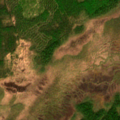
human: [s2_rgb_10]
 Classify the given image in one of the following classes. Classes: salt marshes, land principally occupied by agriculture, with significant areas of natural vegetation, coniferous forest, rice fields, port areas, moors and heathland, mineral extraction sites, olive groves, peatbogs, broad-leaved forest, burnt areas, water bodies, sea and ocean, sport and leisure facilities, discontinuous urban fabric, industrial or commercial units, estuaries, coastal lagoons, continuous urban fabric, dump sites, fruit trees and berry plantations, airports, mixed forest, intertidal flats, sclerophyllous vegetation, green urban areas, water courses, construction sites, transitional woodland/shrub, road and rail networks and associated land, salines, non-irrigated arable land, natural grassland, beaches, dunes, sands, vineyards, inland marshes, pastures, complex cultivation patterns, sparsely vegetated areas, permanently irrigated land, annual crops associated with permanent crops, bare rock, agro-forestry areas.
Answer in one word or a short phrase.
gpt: coniferous forest, mixed forest, transitional woodland/shrub, peatbogs